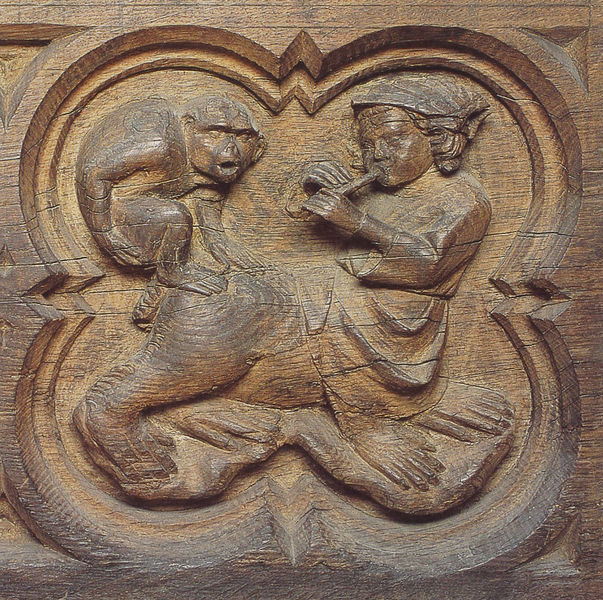
Titel: Kölner Dom, Chorgestühl
Standort: Köln, Dom (EU - D - NRW)
Schlagwörter: mann, sitzen, holz, stuhl, tier, ornament, mütze, rahmen, musik, pferd, affe, relief, holzschnitt, hands, hat, old, brown, wooden, foto, knabe, brett, schnitzerei, flöte, hand, wood, man, satyr, zentaur, fabelwesen, boy, child, feet, mouth, hats, chimäre, devil, flötenspieler, sculpture, children, door, monster, human, instrument, music, musician, engraving, animal, legs, fingers, monkey, mythical, riding, paw, blume, horn, ape, junge, flute, playing, schnitzarbeit, carving, dance, creature, haar, hund, löwe, leg, blow, strange, panel, faun, demon, toes, frog, pipes, carve, whistle, half, kenatur, holzschnitzrei, zehen, four legs, fulte, satyre, schnitzen, schnitzkunst, gesang, musicality, nstrument